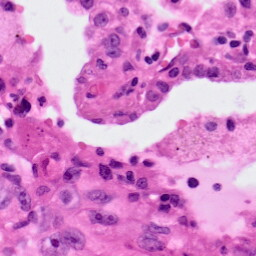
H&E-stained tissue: Lung